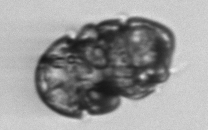
Label: Warnowia